Question: I am using this database query in my CodeIgniter model.
'''
SELECT
p.product_id,
p.product_name,
p.product_photo,
p.size,
p.price,
p.status,
p.product_image_path
FROM
products AS p
LEFT JOIN
product_category AS pc
ON
p.product_id = pc.product_id
LEFT JOIN
vendor_products AS vp
ON
vp.product_id = pc.product_id
WHERE
pc.category_id = 2
AND
vp.vendor_id = 36
AND
pc.subcategory_id IN (1,2)
AND
pc.subcategory_value_id IN (1,4)
'''
And it returning me:

I want those products only who fills all conditions of sub_category_value_id. Now it is returning all the conditions.
I am new to database and don't know much about queries.
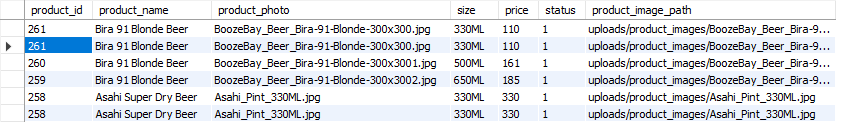
Answer: Below query will give you distinct products with product_id and product_name on basis of given vendor_id, category_id, subcategory_id's and subcategory_value_id's.
Let me know if this works for you!
'''
SELECT
DISTINCT p.product_id,
p.product_name
FROM products AS p
LEFT JOIN product_category AS pc ON p.product_id = pc.product_id
LEFT JOIN vendor_products AS vp ON p.product_id = vp.product_id
LEFT JOIN subcategories AS sc ON sc.subcategory_id = pc.subcategory_id
LEFT JOIN subcategories_value AS scv ON scv.subcategory_value_id = pc.subcategory_value_id
WHERE vp.vendor_id = 2
AND vp.category_id = 2
AND pc.subcategory_id IN (1, 2)
AND scv.subcategory_value_id IN (1, 4)
ORDER BY p.product_id;
'''